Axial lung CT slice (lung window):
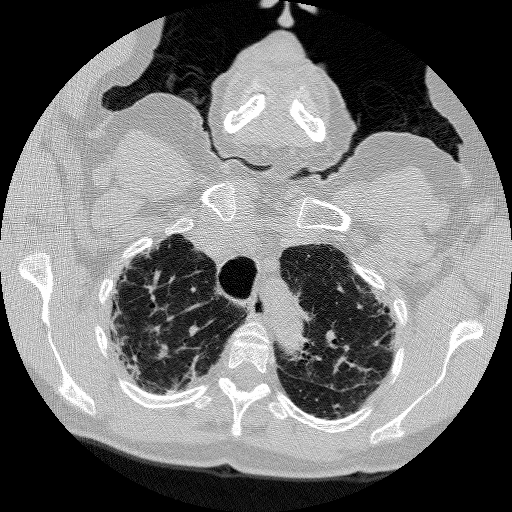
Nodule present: no